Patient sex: M
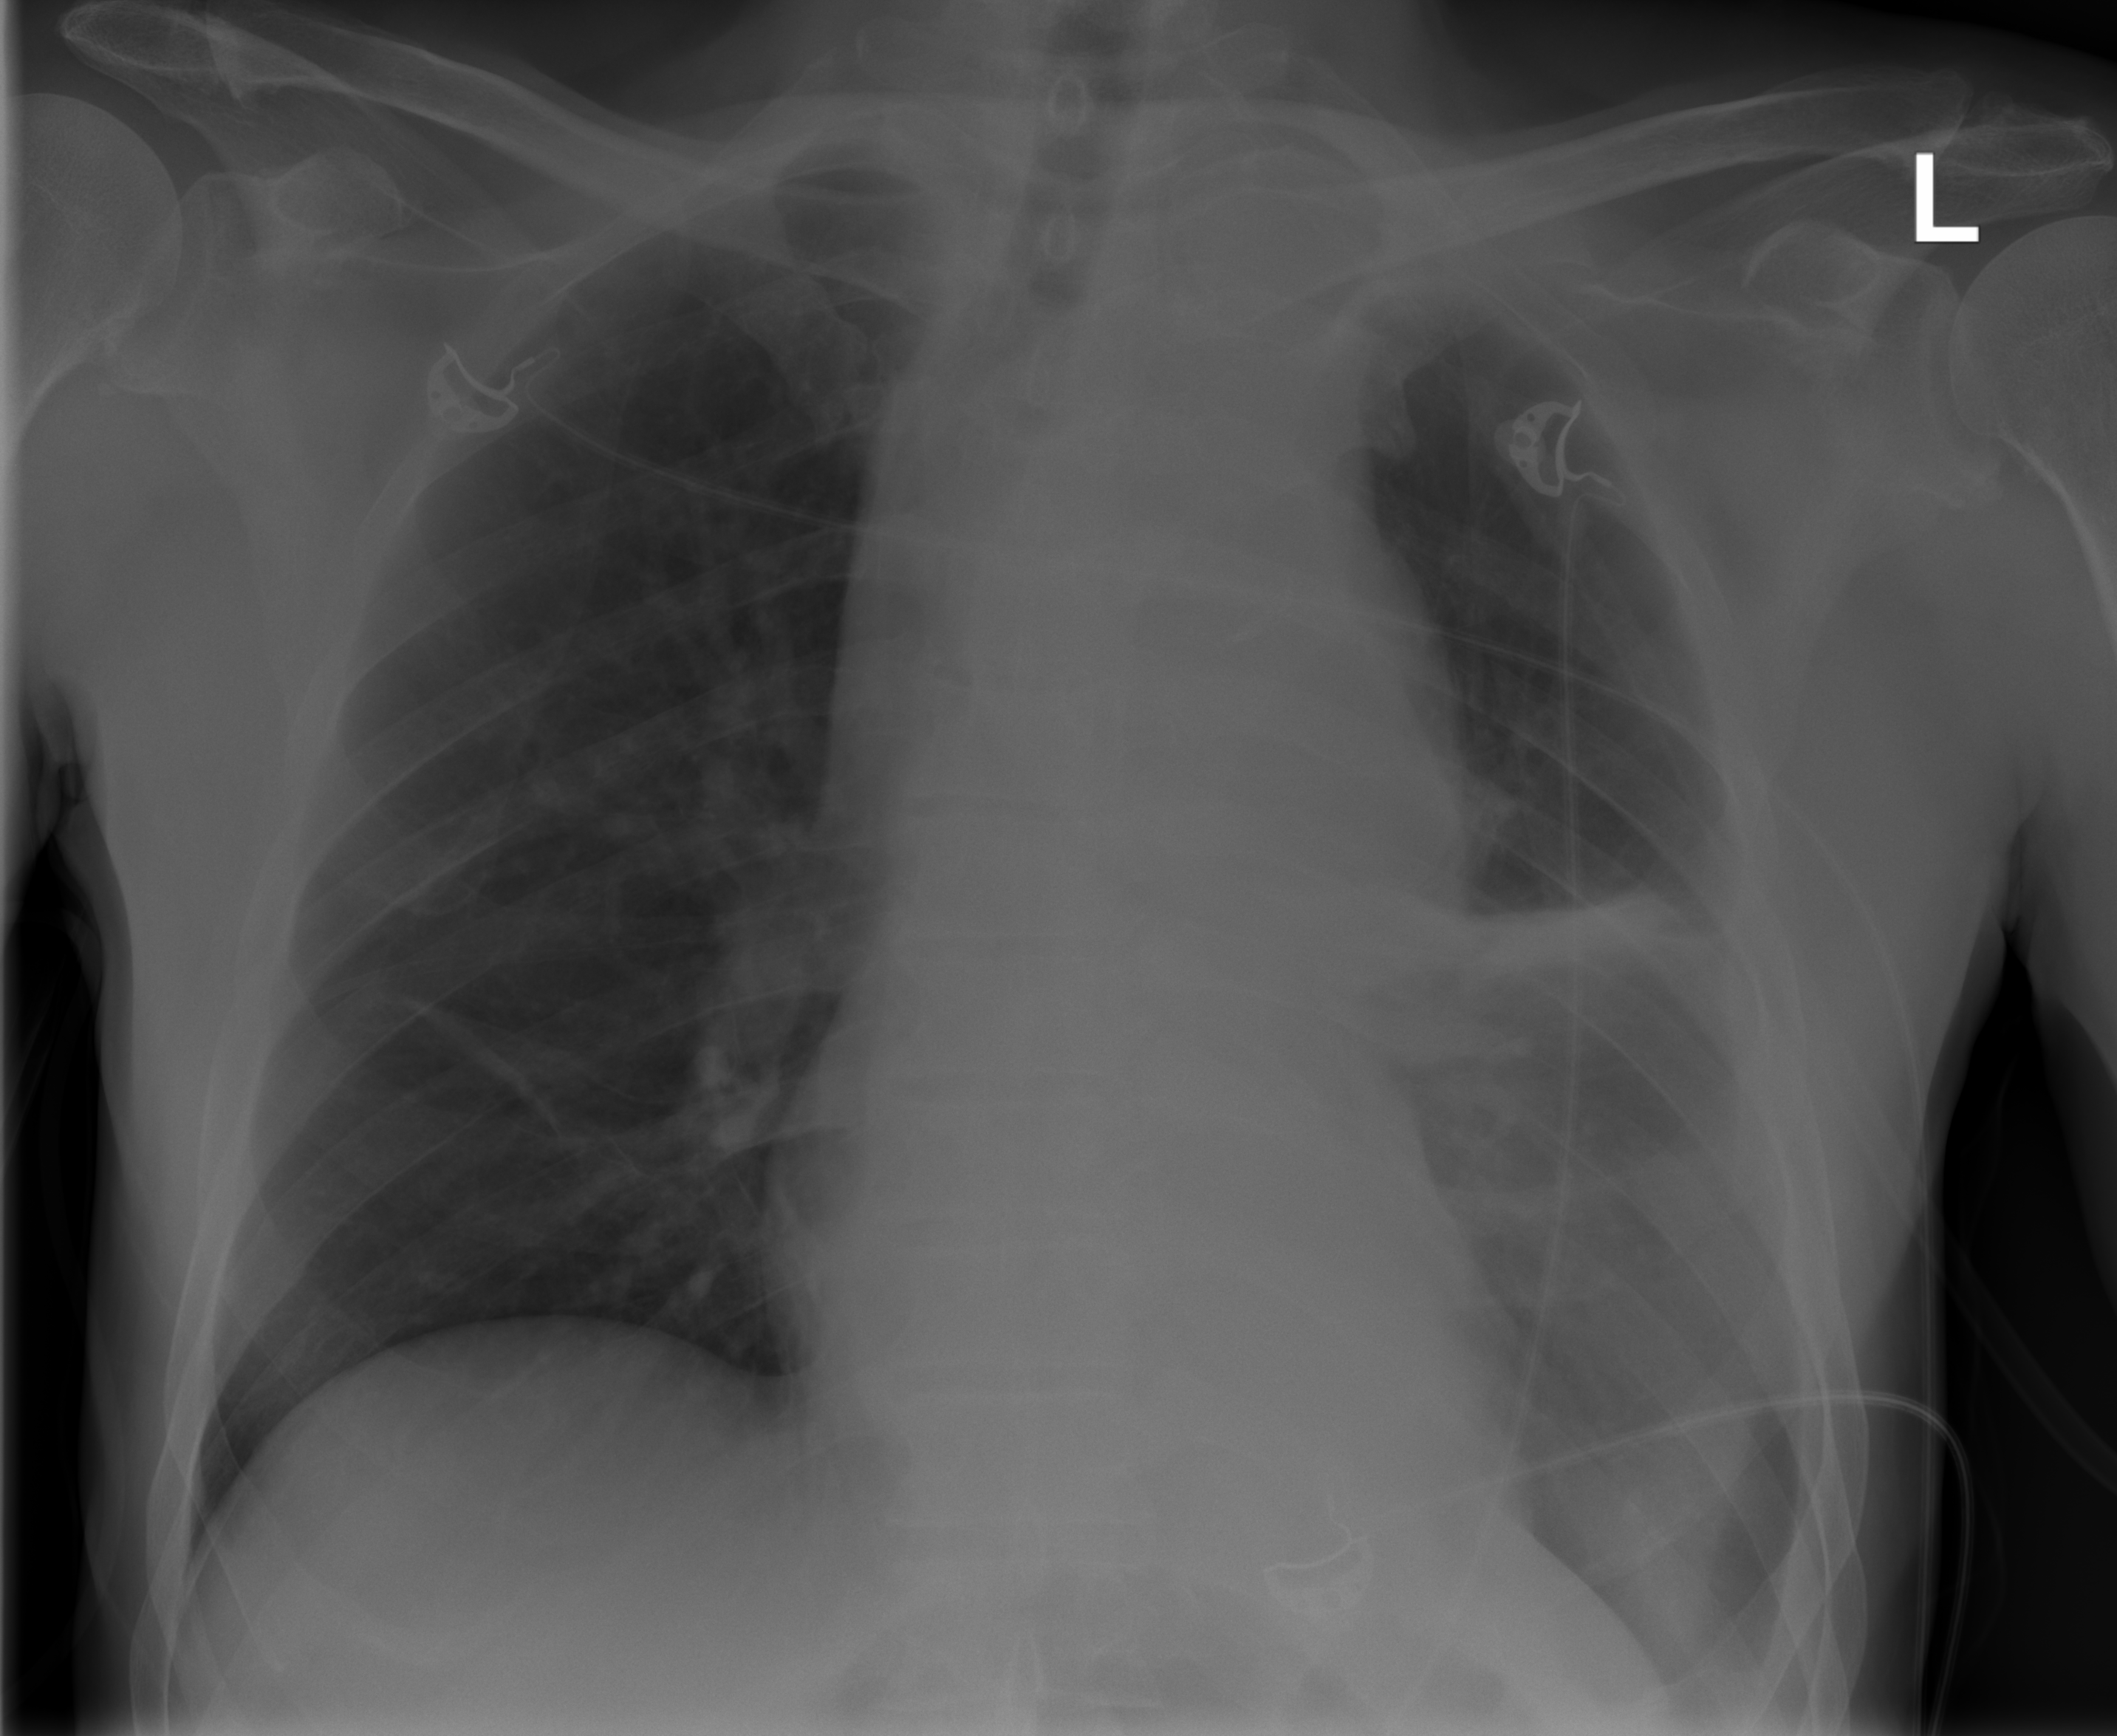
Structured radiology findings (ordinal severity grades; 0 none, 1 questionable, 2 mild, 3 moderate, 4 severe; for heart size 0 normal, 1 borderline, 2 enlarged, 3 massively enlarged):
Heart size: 0
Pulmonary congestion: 0
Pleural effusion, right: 0
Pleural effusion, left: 0
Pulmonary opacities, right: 0
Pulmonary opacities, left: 0
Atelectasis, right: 0
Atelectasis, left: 3